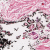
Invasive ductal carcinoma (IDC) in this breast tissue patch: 0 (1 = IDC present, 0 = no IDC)